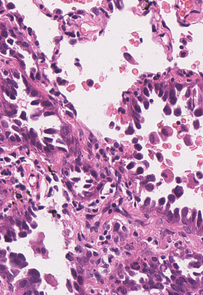
Tumor epithelial tissue: yes
Tumor-associated stroma tissue: yes
Normal tissue: no